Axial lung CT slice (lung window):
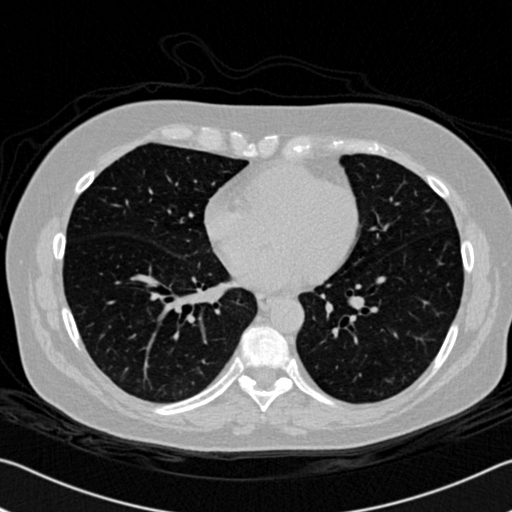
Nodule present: no